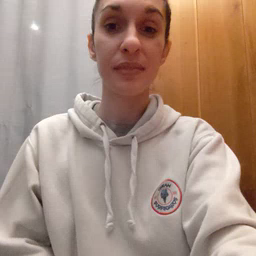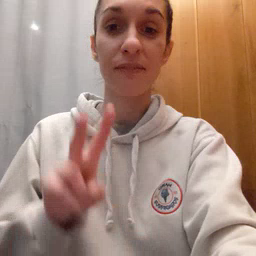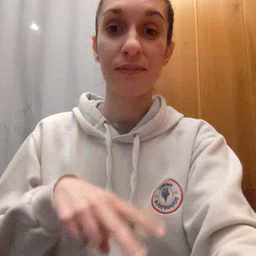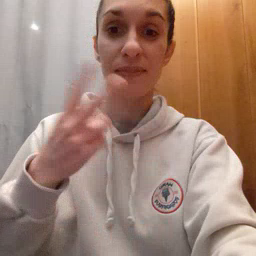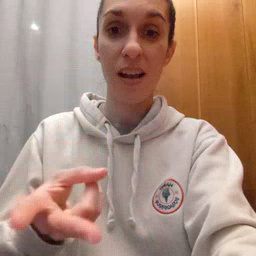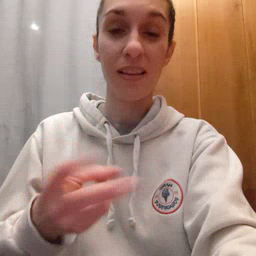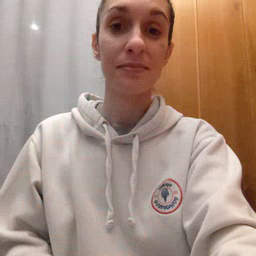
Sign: fall